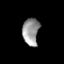
Tissue: prostate
Cell type: T cells
Senescence score: 0.8052
Nuclear area (px): 446
Mean DAPI intensity: 149.583